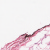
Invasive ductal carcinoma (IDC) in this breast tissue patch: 0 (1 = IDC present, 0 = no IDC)